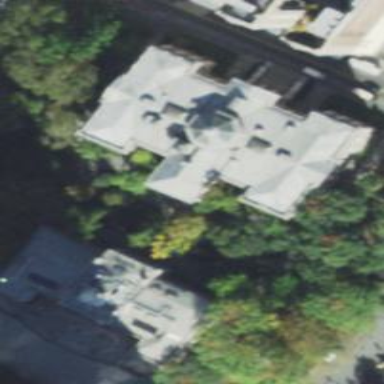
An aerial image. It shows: Building with gabled roof. The roof is light gray in color and oriented along the structure.